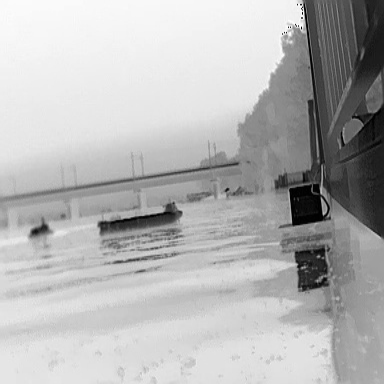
There is a warship in the infrared image.